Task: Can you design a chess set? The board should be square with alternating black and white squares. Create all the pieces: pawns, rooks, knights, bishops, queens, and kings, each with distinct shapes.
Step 2483:
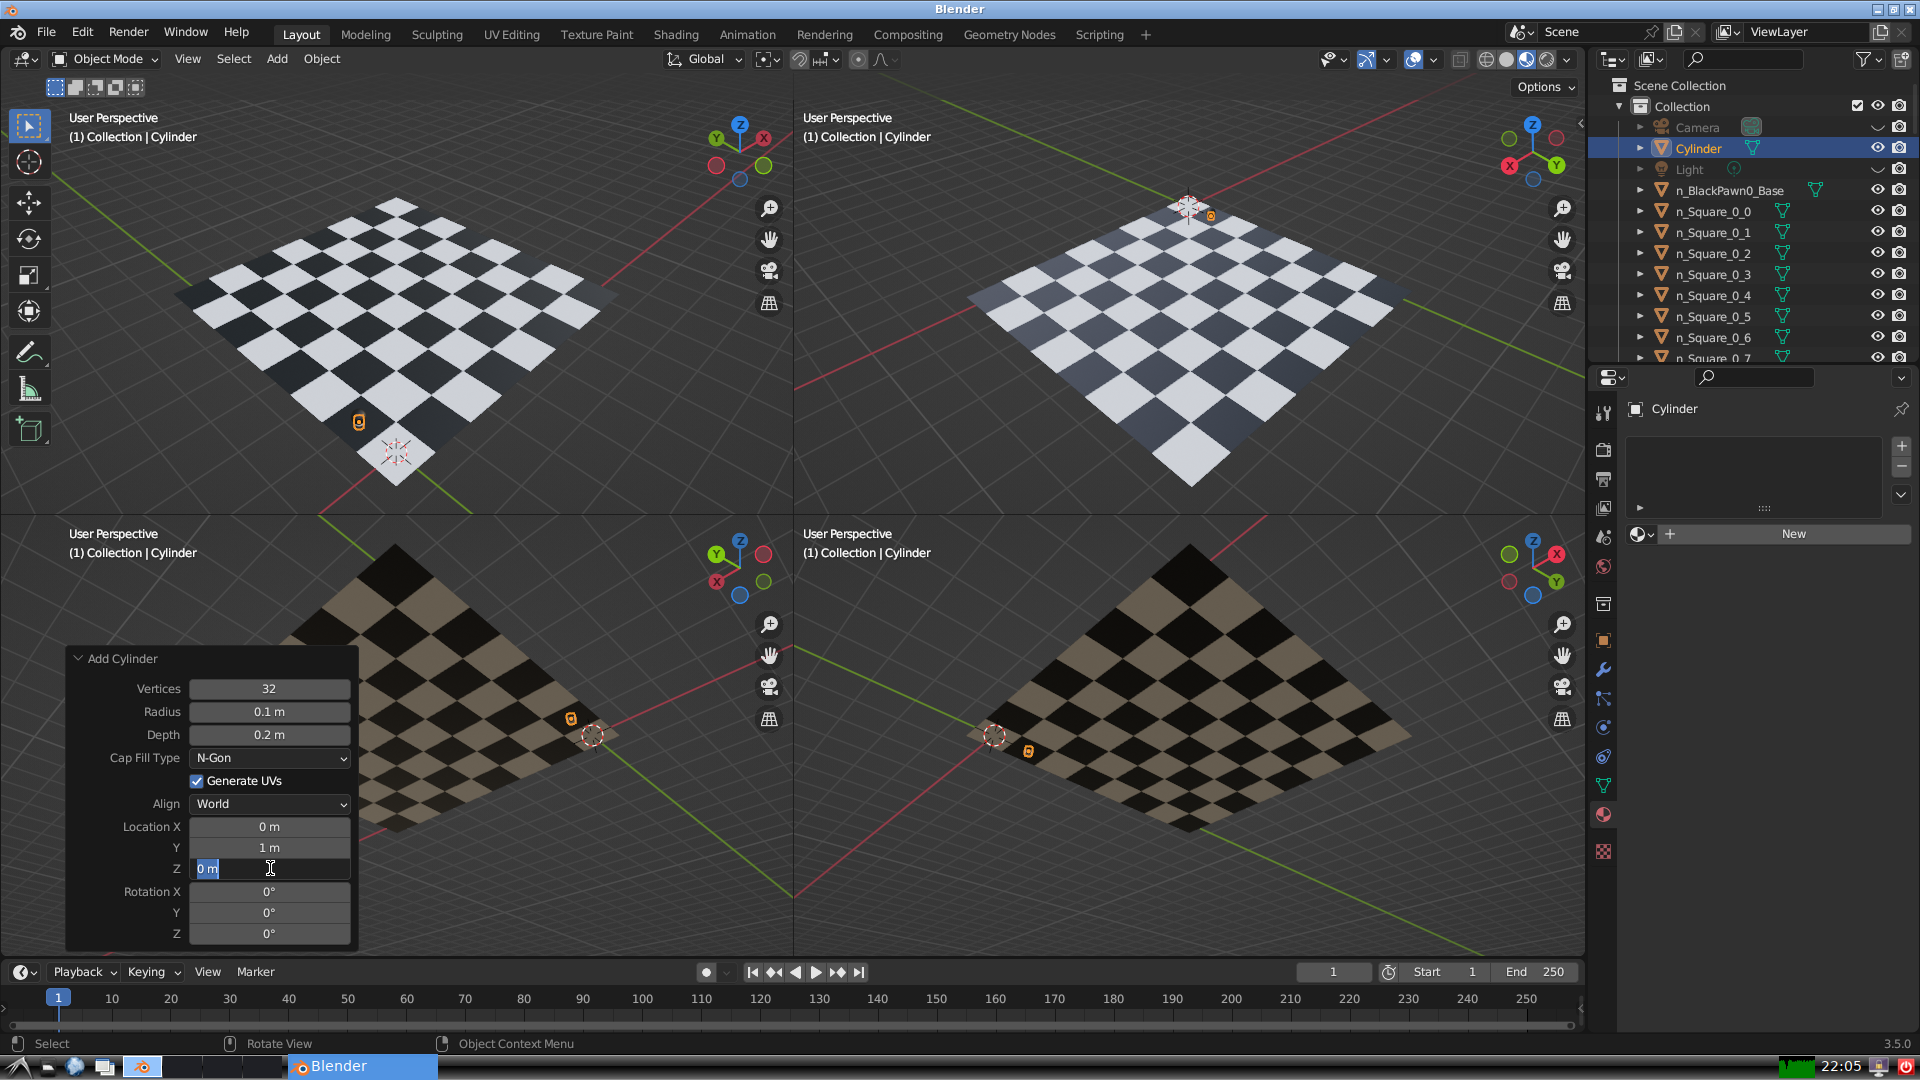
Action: input_text: 0.3